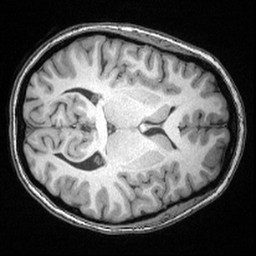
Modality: T1w
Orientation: axial
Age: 29
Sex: female
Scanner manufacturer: siemens
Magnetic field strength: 3 T
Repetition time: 2.4 s
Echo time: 0.00374 s